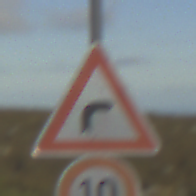
Verkehrszeichen: KurveRechts
Zusatzzeichen unten: Geschwindigkeit10
Umgebung: Outdoor, Nature
Tageszeit: SunriseSunset
Wetter: PartlyCloudy
Licht: Natural
Jahreszeit: NotSpecified
Kontrast: HighContrast